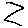
Label: zigzag